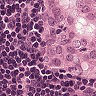
Metastatic tissue present: yes